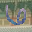
Label: 6